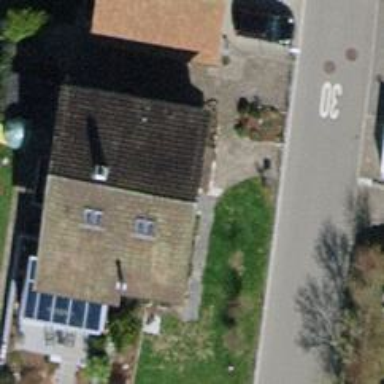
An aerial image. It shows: Building with gabled roof oriented across its structure.